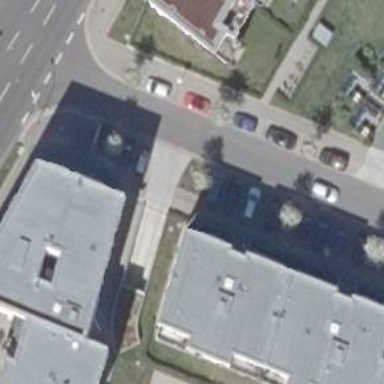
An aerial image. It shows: Residential road with asphalt surface. Both sides have sidewalks.